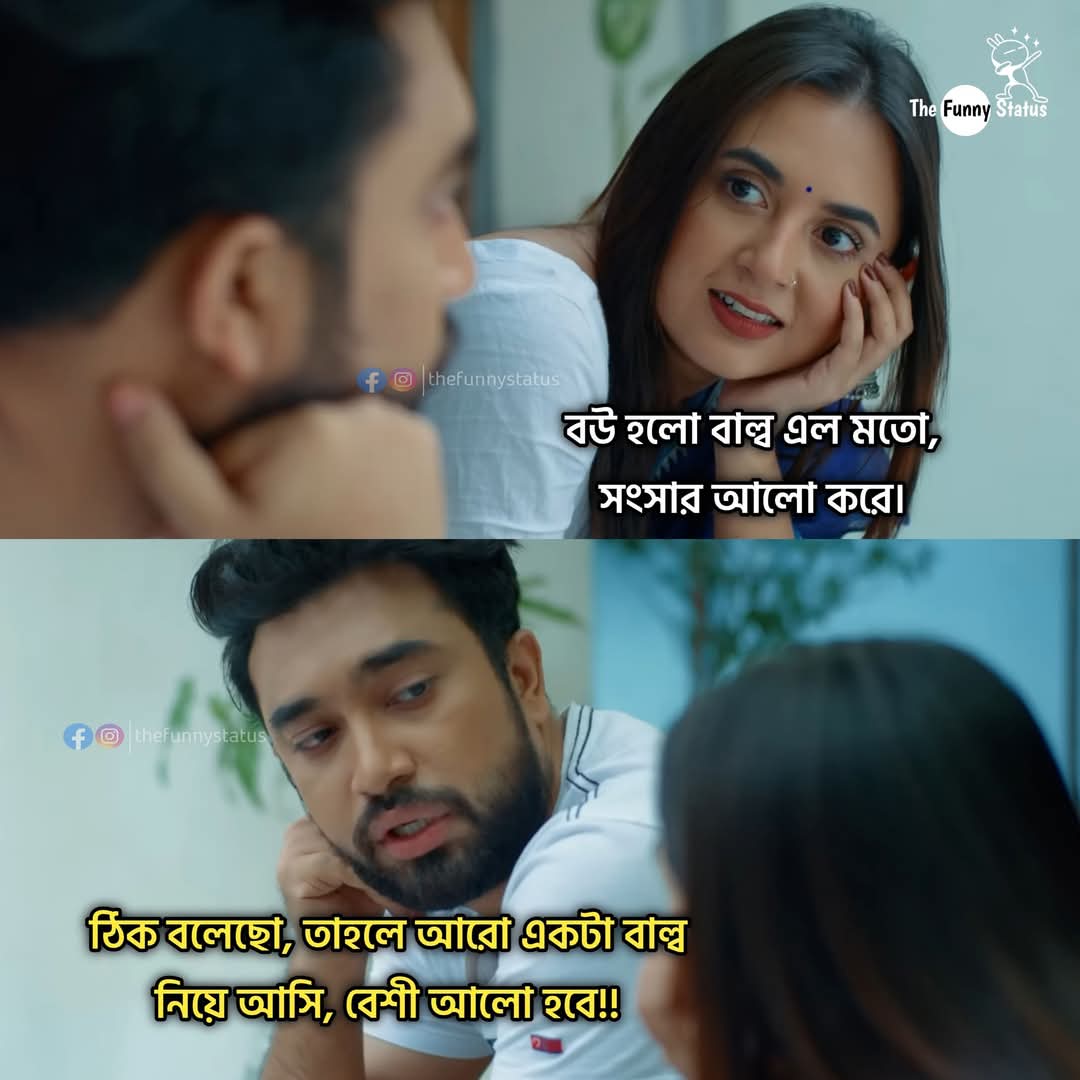
Text: বউ হলো বাল্ব এল মতো, সংসার আলো করে।
ঠিক বলেছো, তাহলে আরো একটা বাল্ব নিয়ে আসি, বেশী আলো হবে!!
Label: Non Hate